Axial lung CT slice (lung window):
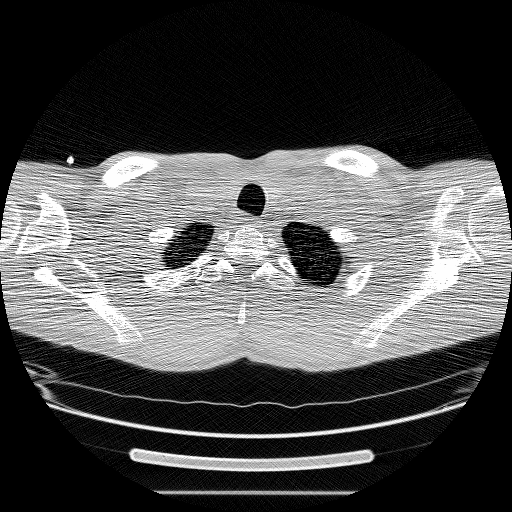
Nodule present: no